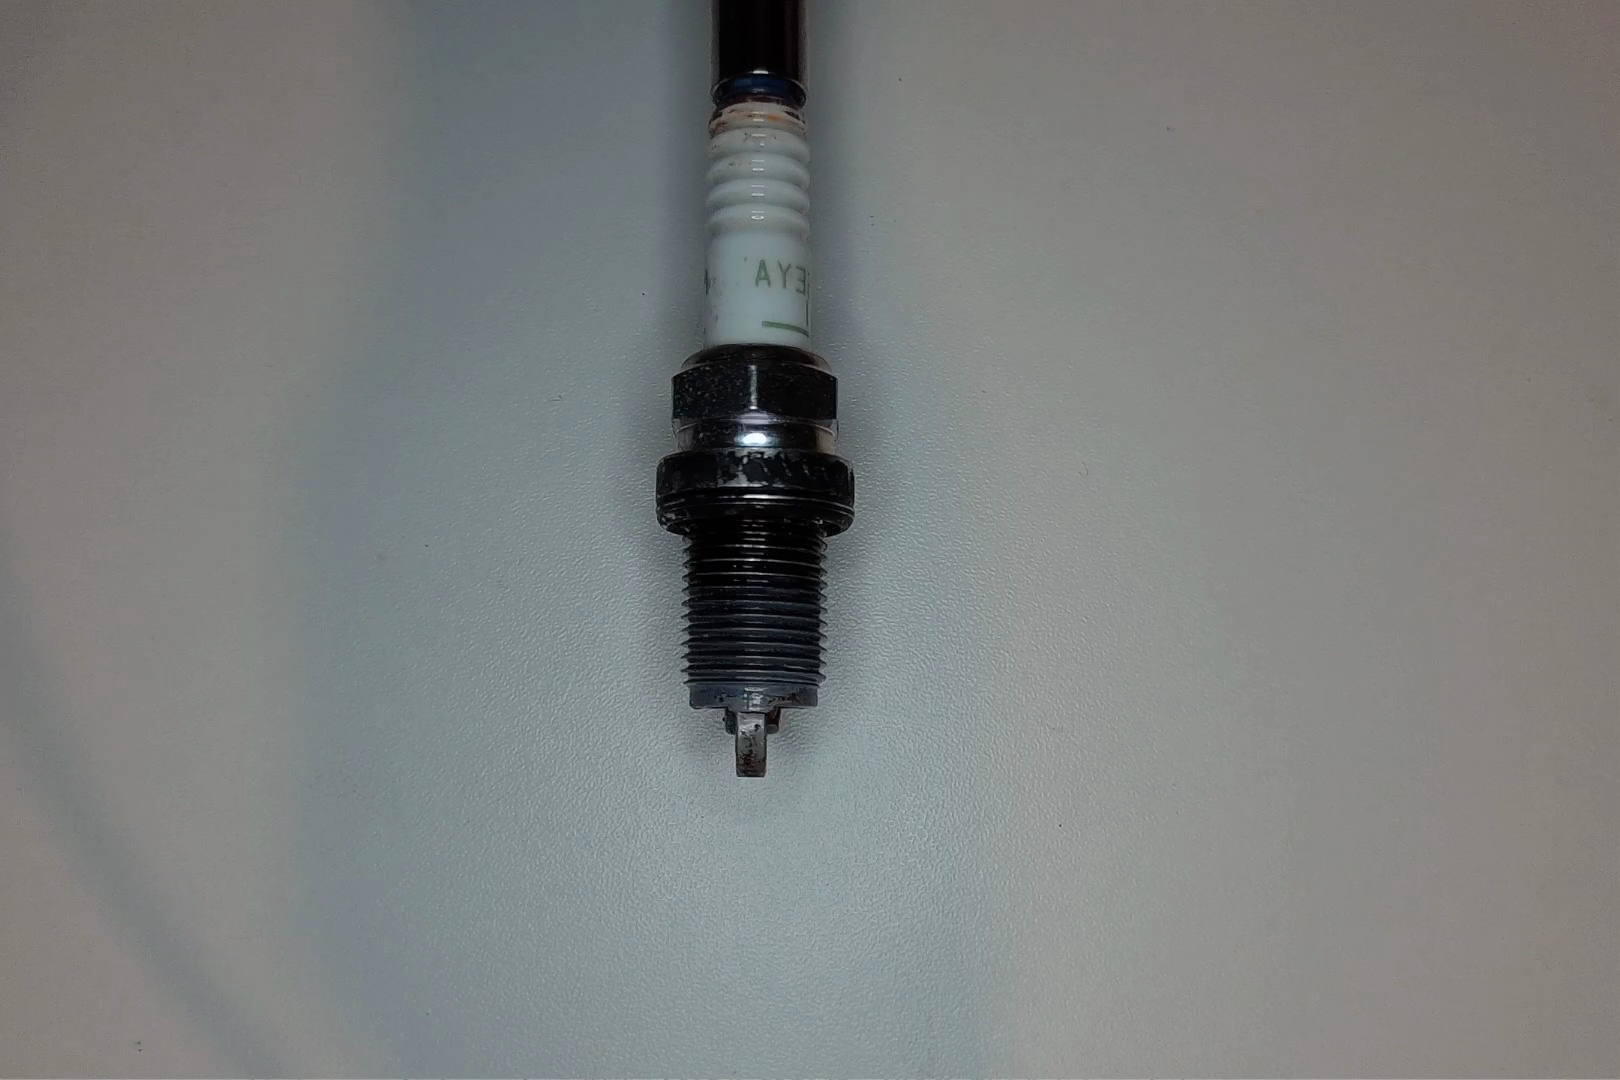
Label: anomaly